Interaction volume radius: 5 \u00c5
Interaction volume height: 15 \u00c5
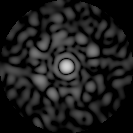
Disorder parameter: 0.8027